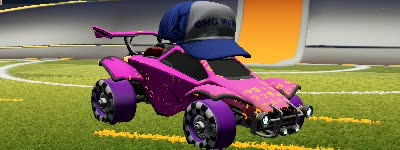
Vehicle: octane